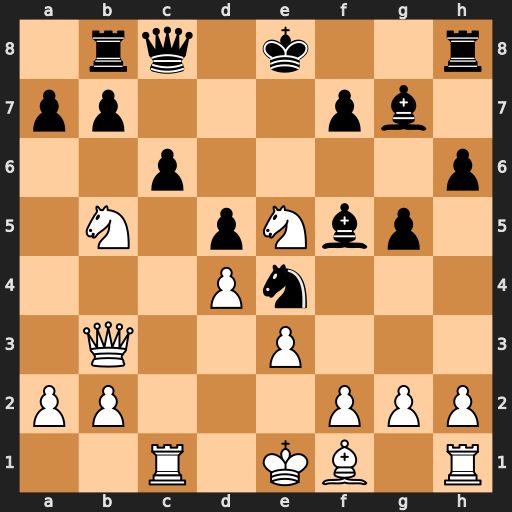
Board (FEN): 1rq1k2r/pp3pb1/2p4p/1N1pNbp1/3Pn3/1Q2P3/PP3PPP/2R1KB1R
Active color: w
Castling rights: Kk
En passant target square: -
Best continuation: f3 a6 fxe4 axb5 exf5 Bxe5 dxe5